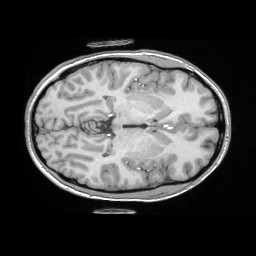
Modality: T1w
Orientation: axial